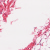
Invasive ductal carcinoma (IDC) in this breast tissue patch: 0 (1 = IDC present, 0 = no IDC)